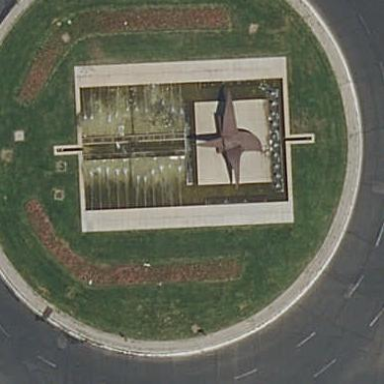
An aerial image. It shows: Beautiful fountain.